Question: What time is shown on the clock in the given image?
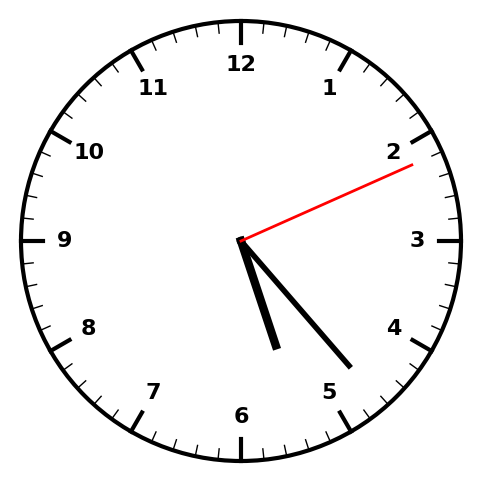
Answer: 05:23:11